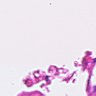
Metastatic tissue present: no